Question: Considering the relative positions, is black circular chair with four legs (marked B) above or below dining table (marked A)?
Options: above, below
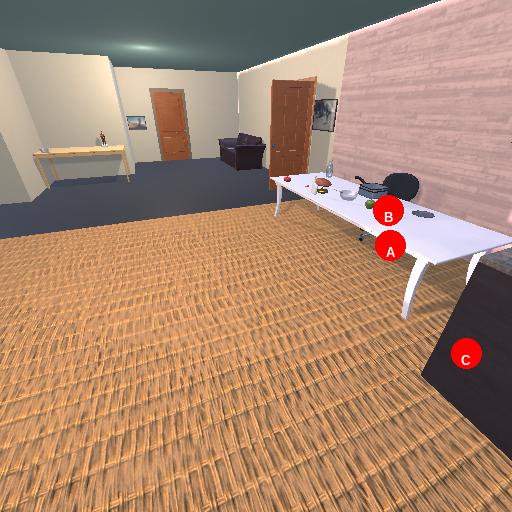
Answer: above